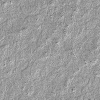
Atmospheric dust classification: not_dusty